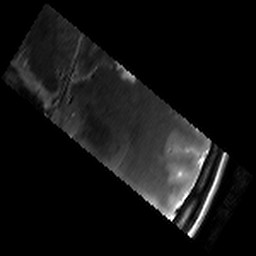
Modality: T2w
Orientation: sagittal
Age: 22
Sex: male
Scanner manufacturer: siemens
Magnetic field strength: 3 T
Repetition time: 8.02 s
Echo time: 0.08 s